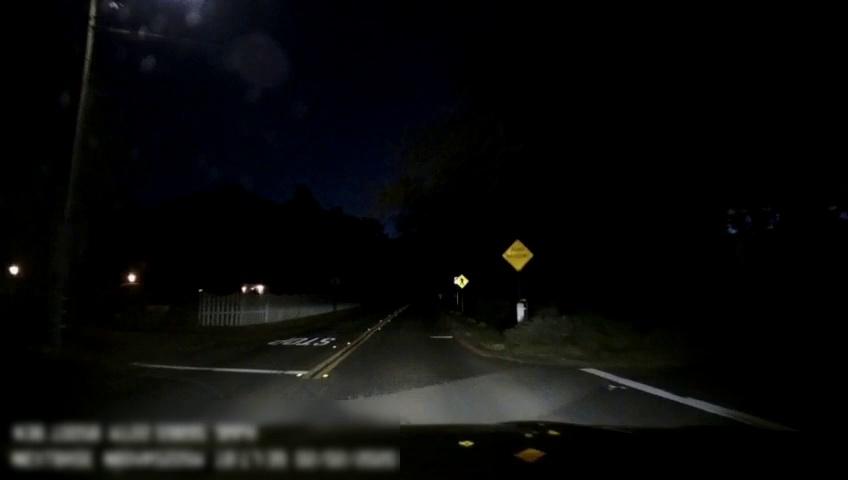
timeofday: Night
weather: Other
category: Drivable Space
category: Lanes | Opposite Lane
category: Lanes | Current Lane
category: Traffic | Signs
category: Traffic | Signs